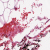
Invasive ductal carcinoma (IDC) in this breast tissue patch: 0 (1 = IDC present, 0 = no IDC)